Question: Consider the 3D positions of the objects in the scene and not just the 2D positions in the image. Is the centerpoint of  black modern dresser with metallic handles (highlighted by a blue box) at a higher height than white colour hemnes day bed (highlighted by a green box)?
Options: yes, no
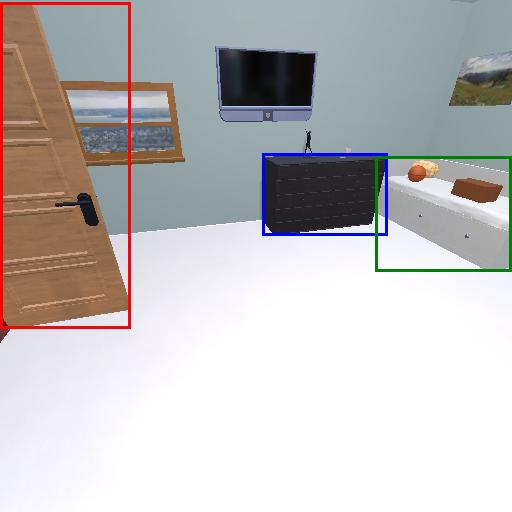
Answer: yes